Question: I have set up a <URL> to explain my question well. I would like to display the names from the '$scope.gem' inside 'ng-repeat' [only one name for each ng-repeat and don't loop all] of '$scope.knobItems' without extending the 'knobItems' scope. I want this to be made possible by maintaining the exact structure of controller as it is now. I am new to angular. I just wanna know if this is possible in angular and if is a good practice.
'''
<div ng-app="myapp">
<div ng-controller="Mycont">
<div ng-repeat="knobs in knobItems">
<div ng-repeat="(key, value) in knobItems.nums">{{value.knobTitle}} : {{value.knobColor}}
<div ng-bind="gem[0].name"></div>
</div>
</div>
</div>
</div>
'''
'''
var ngMod = angular.module("myapp", []);
ngMod.controller("Mycont", function ($scope) {
$scope.knobItems = {};
$scope.knobItems.nums = [{
knobTitle: "Company Profile",
knobColor: "#f46607"
}, {
knobTitle: "Deals left This Month",
knobColor: "#ffcc00"
}, {
knobTitle: "Pricelist",
knobColor: "#f40787"
}, {
knobTitle: "Pictures",
knobColor: "#a1b80a"
}, {
knobTitle: "Videos",
knobColor: "#14b9d6"
}];
$scope.gem = [{
name: "Thomas"
}, {
name: "Sebastian"
}, {
name: "June"
}, {
name: "Yuvan"
}];
});
'''

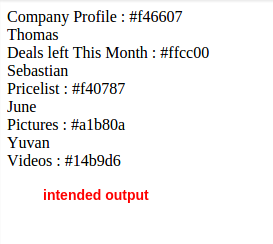
Answer: Easy fix: <URL>
'''
<div ng-app="myapp">
<div ng-controller="Mycont">
<div ng-repeat="knobs in knobItems">
<div ng-repeat="(key, value) in knobItems.nums">{{value.knobTitle}} : {{value.knobColor}}
<div ng-bind="gem[$index].name"></div>
</div>
</div>
</div>
</div>
'''